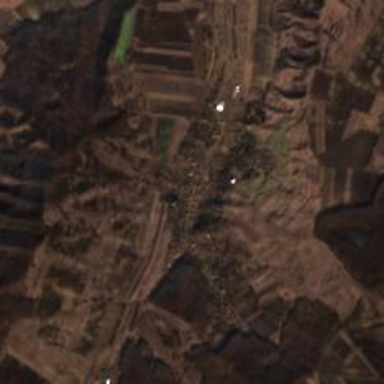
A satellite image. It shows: Village.